Interaction volume radius: 5 \u00c5
Interaction volume height: 35 \u00c5
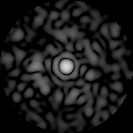
Disorder parameter: 0.8782